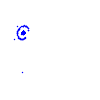
Particle: pion